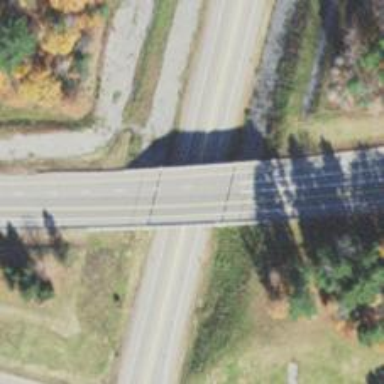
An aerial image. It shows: Asphalt bridge that is part of trunk highway with expressway features.